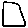
Label: square